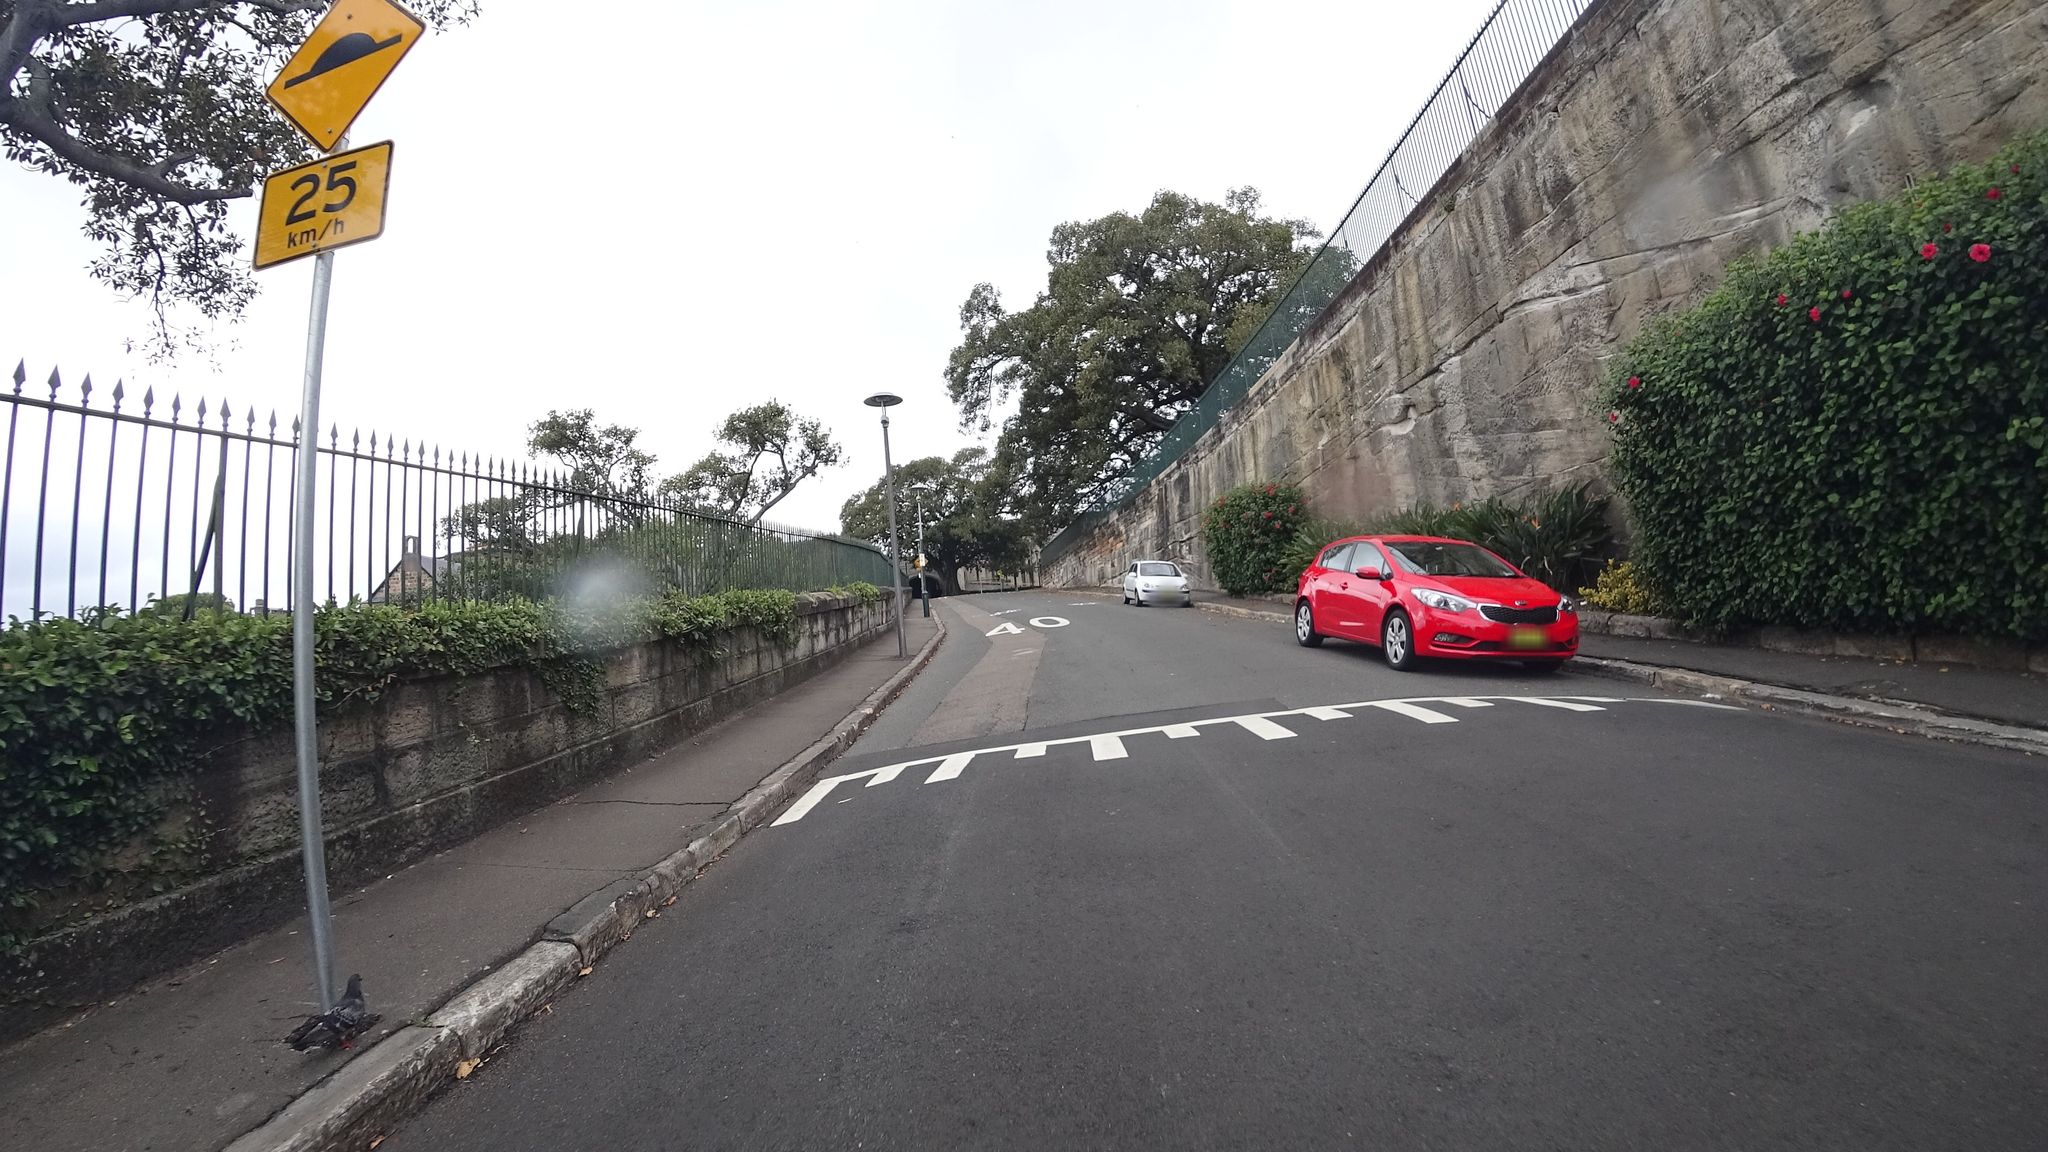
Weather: cloudy
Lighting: day
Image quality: good
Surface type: cycling surface
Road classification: unclassified, living_street
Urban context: urban centre
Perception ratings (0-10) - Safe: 2.53, Lively: 4.17, Beautiful: 9.3, Boring: 2.29, Depressing: 4.11, Wealthy: 3.16